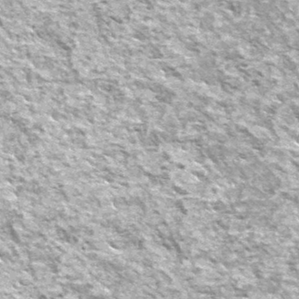
Label: frost